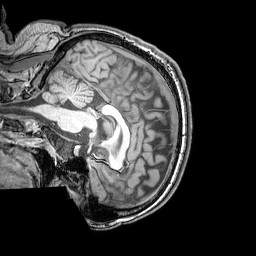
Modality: T1w
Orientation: sagittal
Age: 25
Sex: male
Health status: healthy
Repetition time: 0.081 s
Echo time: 0.037 s